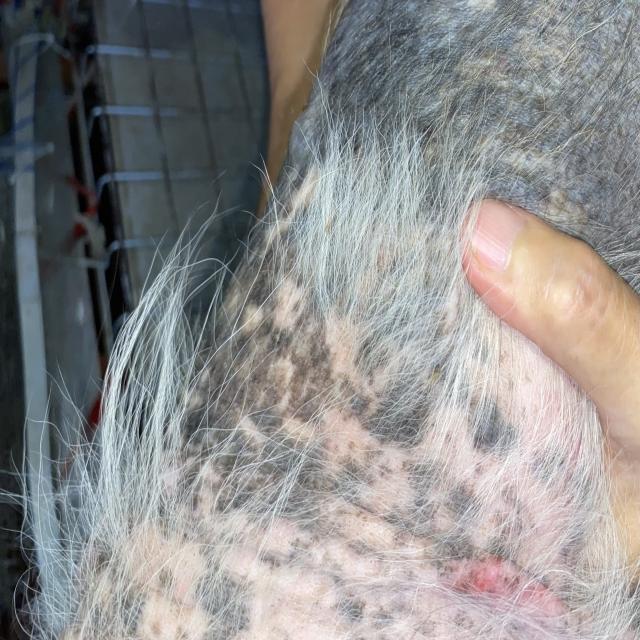
Canine demodicosis (Demodex mange) — caused by Demodex canis mites. Presents with alopecia, follicular papules, pustules, and comedones. Often localized on face and forelimbs.